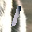
Label: 1